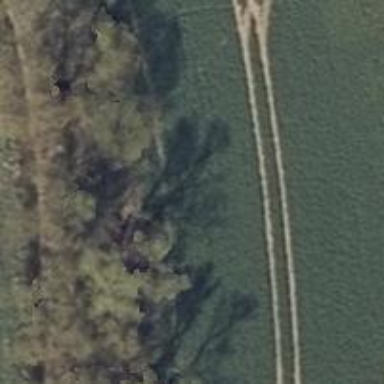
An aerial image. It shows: Row of trees in natural setting.